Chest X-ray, AP view. Patient: 29 years old, sex M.
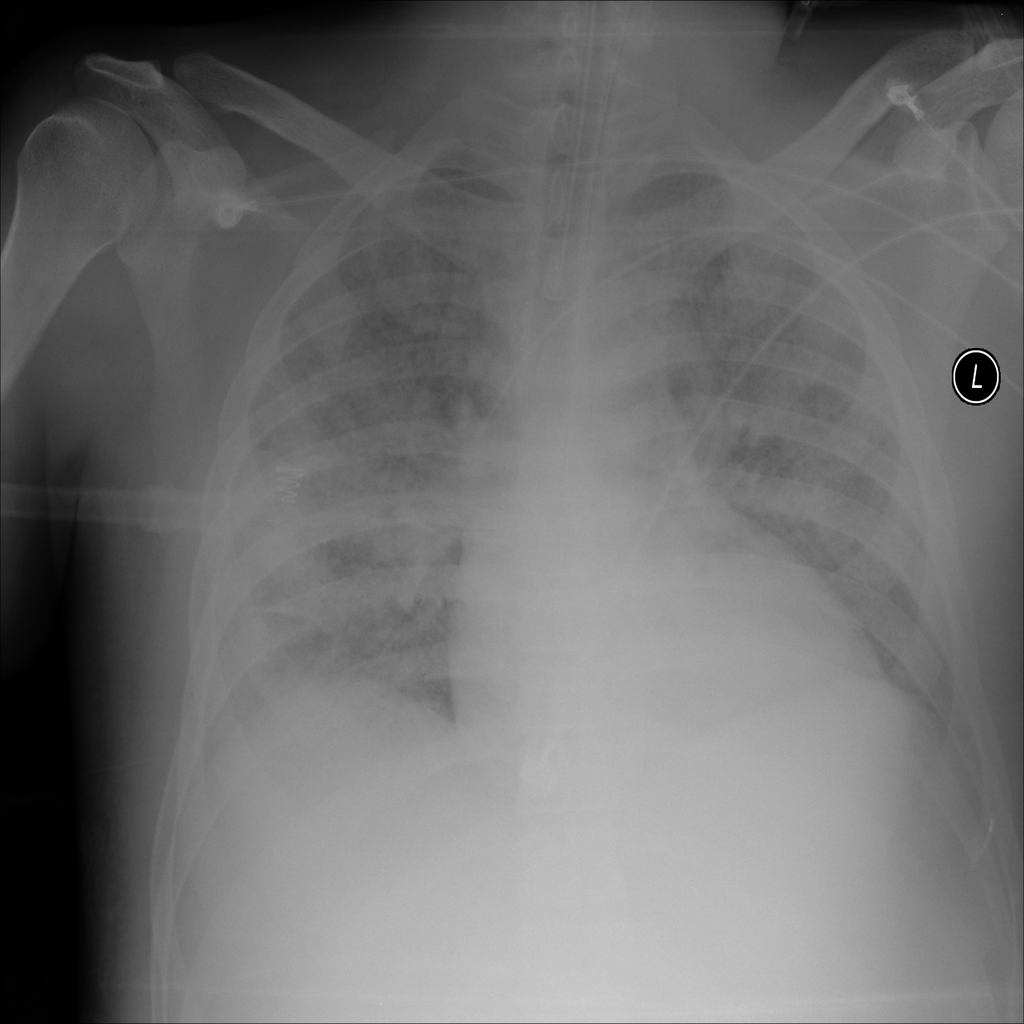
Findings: No Finding